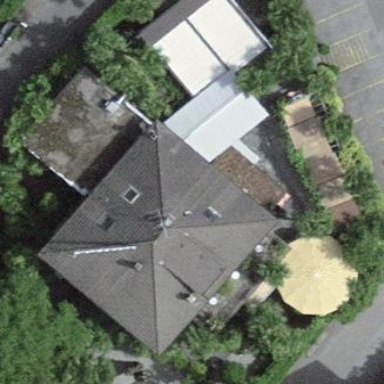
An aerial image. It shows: Restaurant and hotel building.